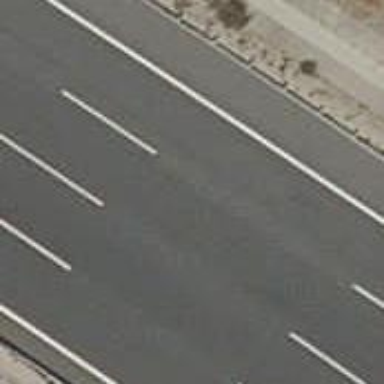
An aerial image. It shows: View of motorway.